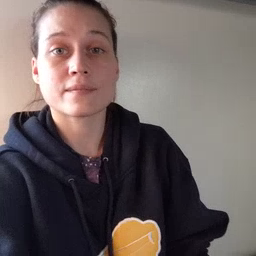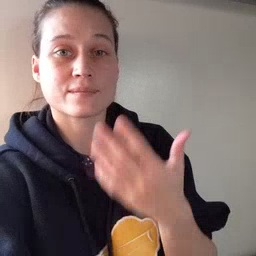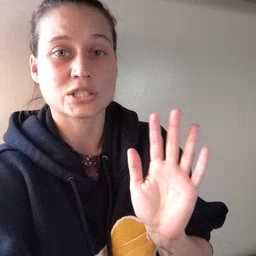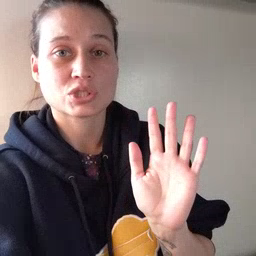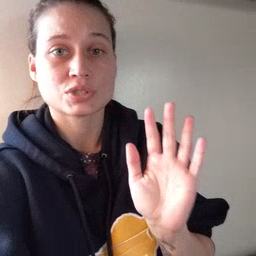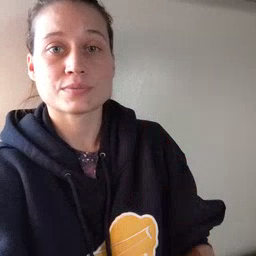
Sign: finish